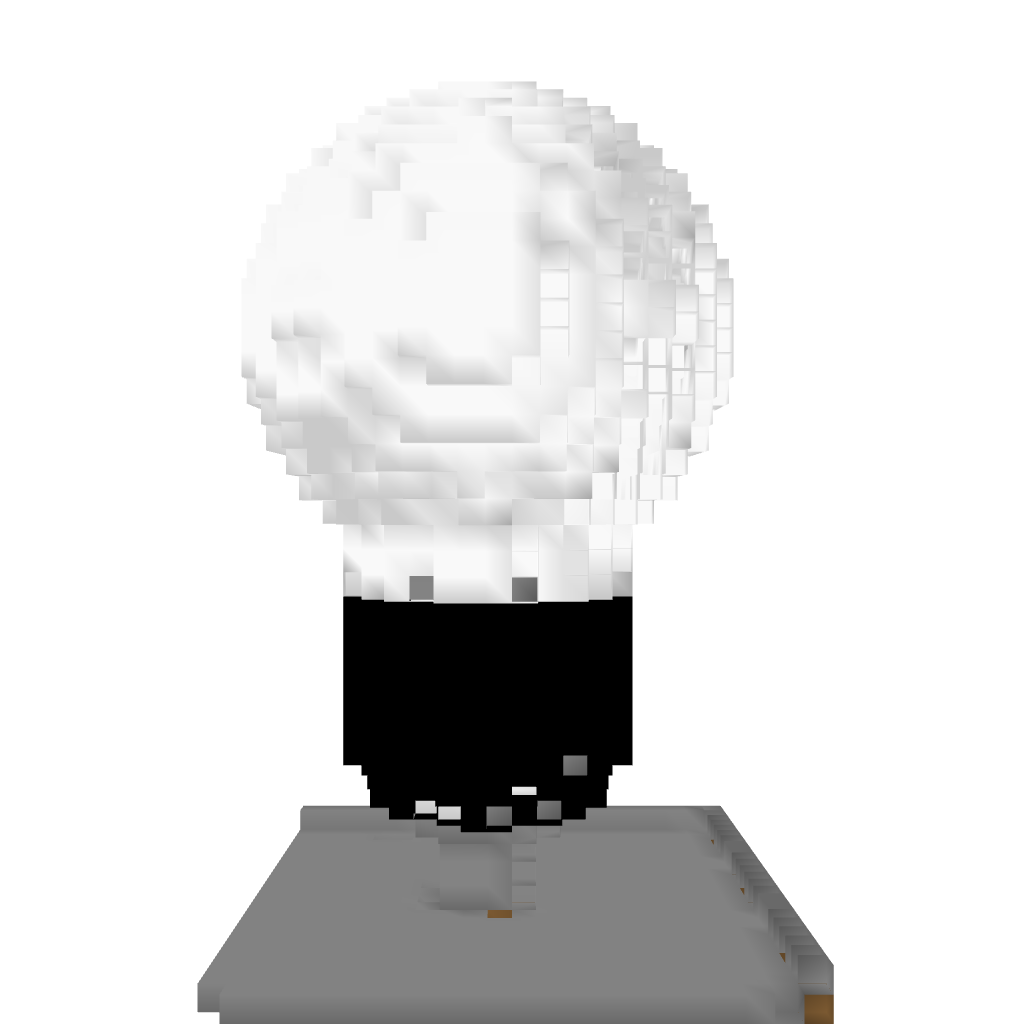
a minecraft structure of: Giant Working Redstone Lightbulb! high quality